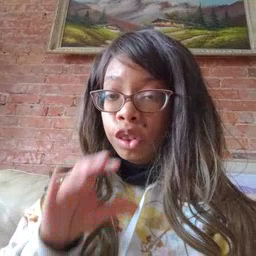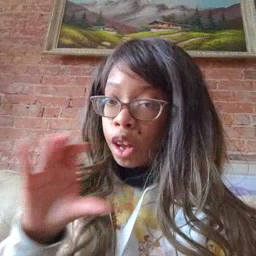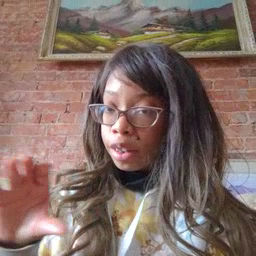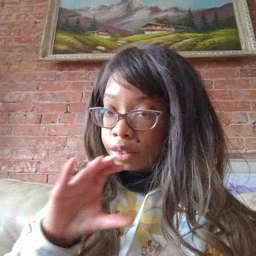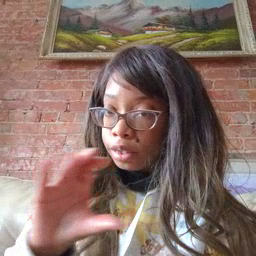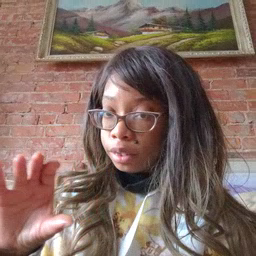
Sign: chocolate